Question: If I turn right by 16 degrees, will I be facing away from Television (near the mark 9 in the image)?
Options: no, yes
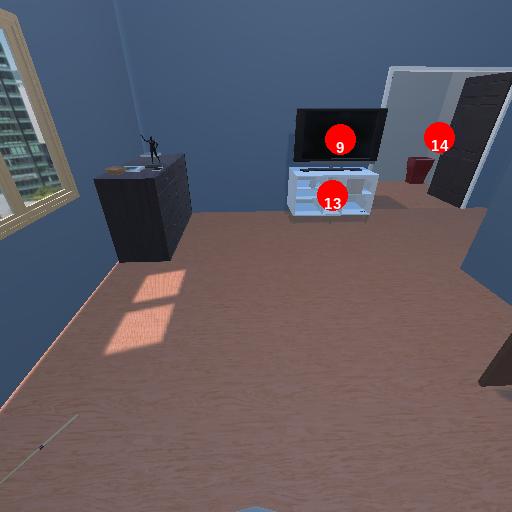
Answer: no